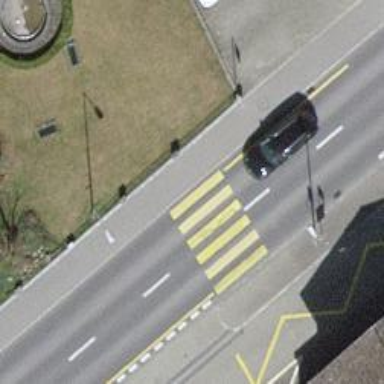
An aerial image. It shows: Uncontrolled zebra crossing with notable zebra markings.